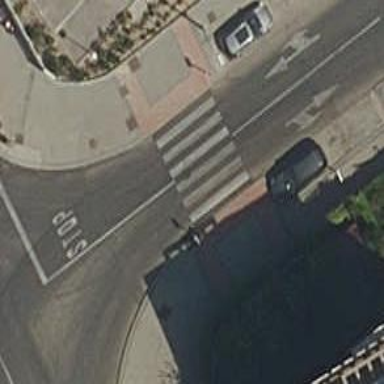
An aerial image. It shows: Asphalt footway with zebra crossing.